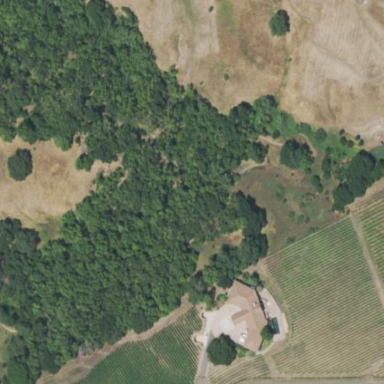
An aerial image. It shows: Vineyard growing grapes.